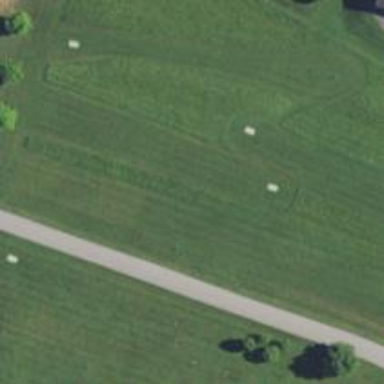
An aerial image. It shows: Disc golf basket.